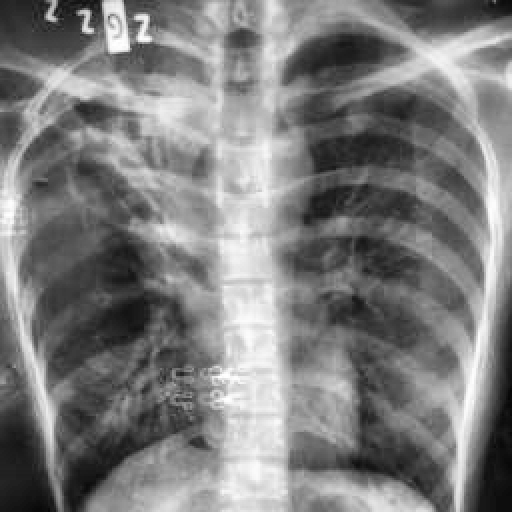
Finding: TUBERCULOSIS